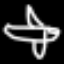
Label: airplane